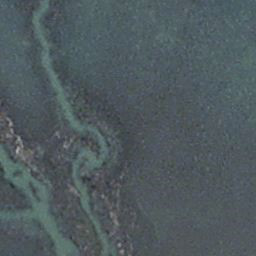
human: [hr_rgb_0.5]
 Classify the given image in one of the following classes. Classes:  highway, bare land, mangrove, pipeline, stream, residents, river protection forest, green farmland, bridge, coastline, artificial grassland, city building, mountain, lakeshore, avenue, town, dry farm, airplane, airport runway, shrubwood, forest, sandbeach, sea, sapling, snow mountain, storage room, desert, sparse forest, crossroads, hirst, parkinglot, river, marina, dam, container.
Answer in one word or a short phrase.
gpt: stream